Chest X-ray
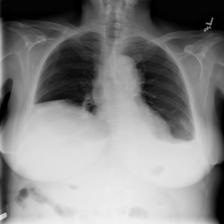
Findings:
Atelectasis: negative
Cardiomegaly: negative
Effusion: negative
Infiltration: negative
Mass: negative
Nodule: negative
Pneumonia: negative
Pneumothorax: negative
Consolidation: negative
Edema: negative
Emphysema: negative
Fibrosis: negative
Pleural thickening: negative
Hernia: negative